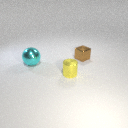
large cyan metal sphere to the left of small yellow metal cylinder